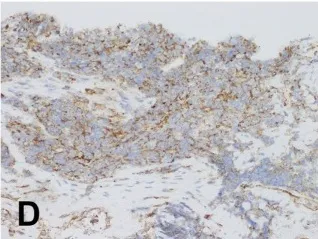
Histologic examination. Magnification x200; CD99:positive staining.
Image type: pathology (immunostaining)